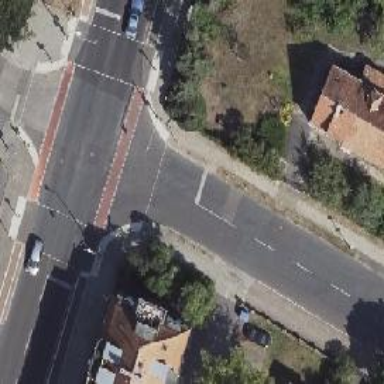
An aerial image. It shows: Road with traffic signals.